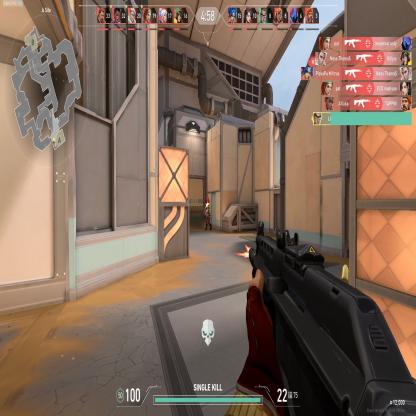
Label: enemy